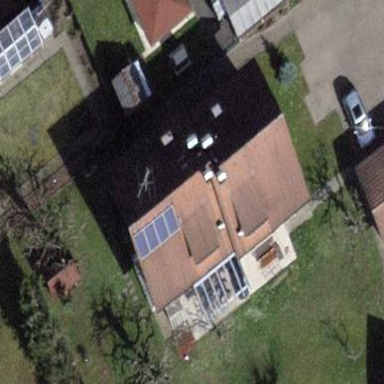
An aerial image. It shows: Terrace building.